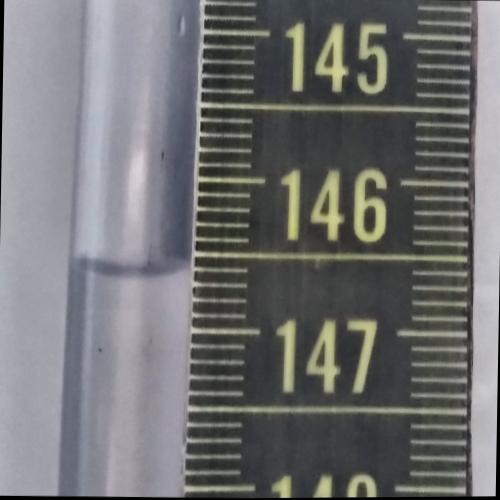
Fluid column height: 146.6 cm